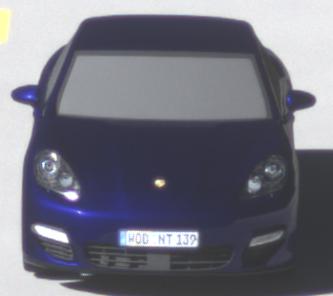
Make: Porsche
Model: Panamera
Detailed model: Panamera (970)
Model produced from: 2010/05
Model produced until: 2013/04
Doors: 5
Color: blue
Road condition: dry road
Daytime: morning or afternoon
Contrast: high contrast